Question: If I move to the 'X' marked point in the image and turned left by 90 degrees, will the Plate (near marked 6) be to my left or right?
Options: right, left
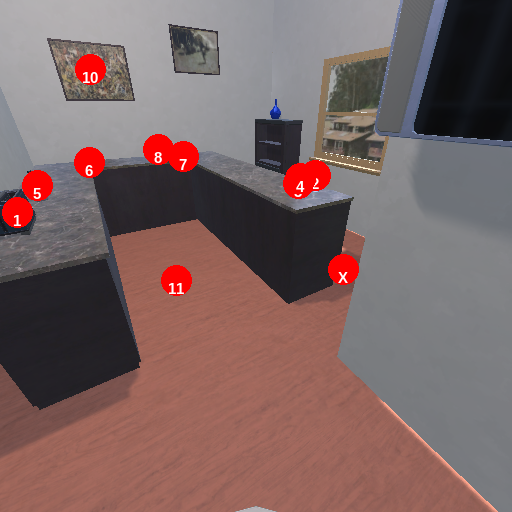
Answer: right